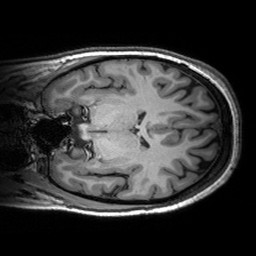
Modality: T1w
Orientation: coronal
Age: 24
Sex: female
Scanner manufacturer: siemens
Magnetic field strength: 3 T
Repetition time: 2.53 s
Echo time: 0.00299 s